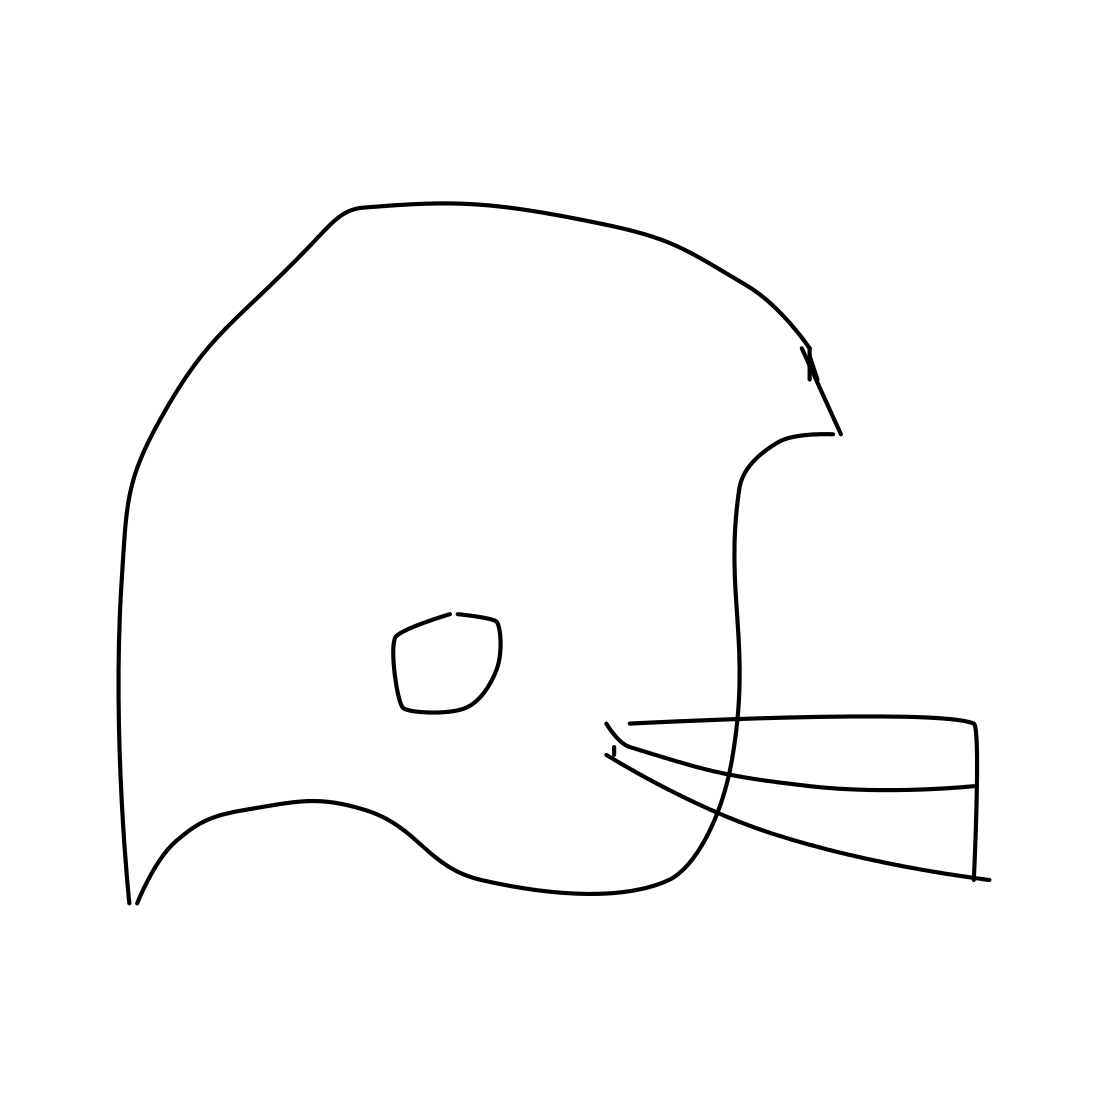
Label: helmet